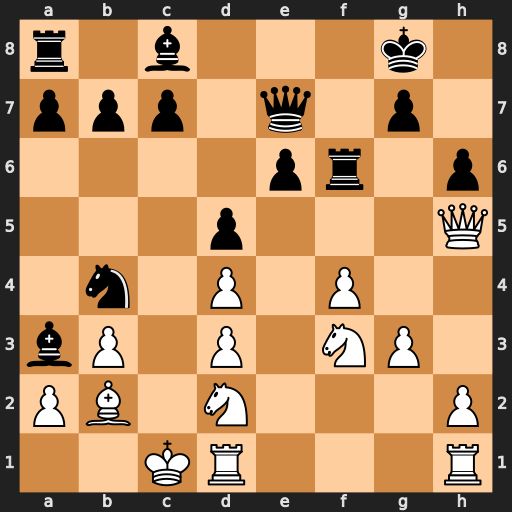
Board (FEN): r1b3k1/ppp1q1p1/4pr1p/3p3Q/1n1P1P2/bP1P1NP1/PB1N3P/2KR3R
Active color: w
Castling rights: -
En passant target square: -
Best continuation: Bxa3 Nxd3+ Kc2 Qxa3 Kxd3